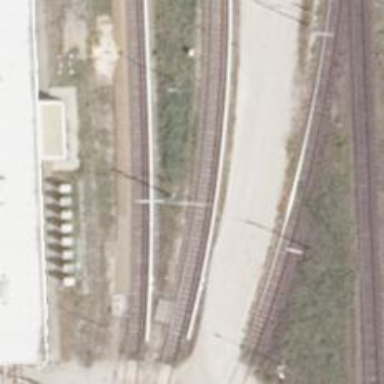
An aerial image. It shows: Railway spur service.